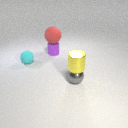
small cyan rubber sphere to the left of small gray metal sphere